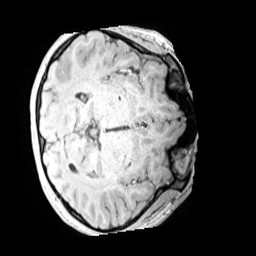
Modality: MP2RAGE
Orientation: axial
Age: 12
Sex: female
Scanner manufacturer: siemens
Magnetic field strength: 3 T
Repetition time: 4 s
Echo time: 0.00299 s